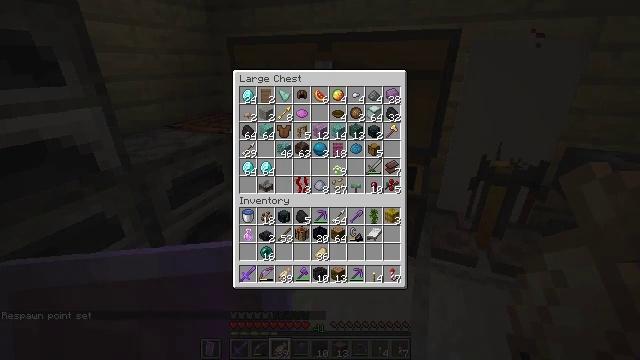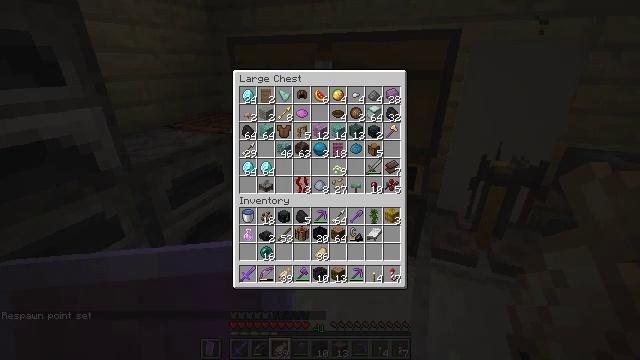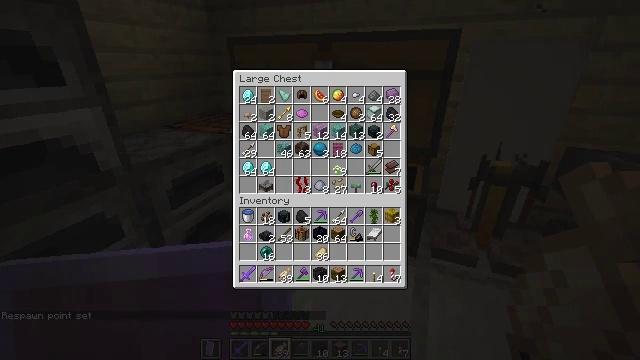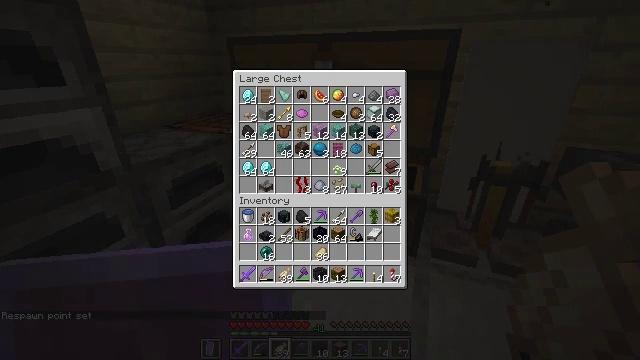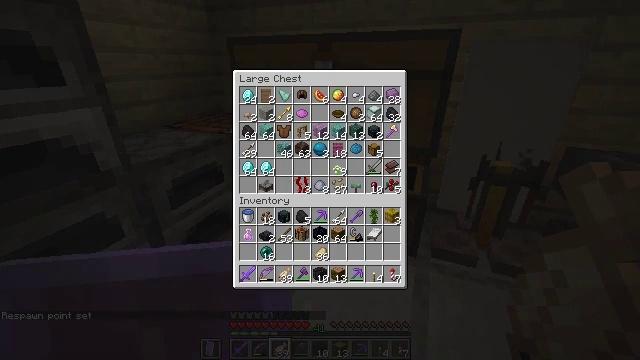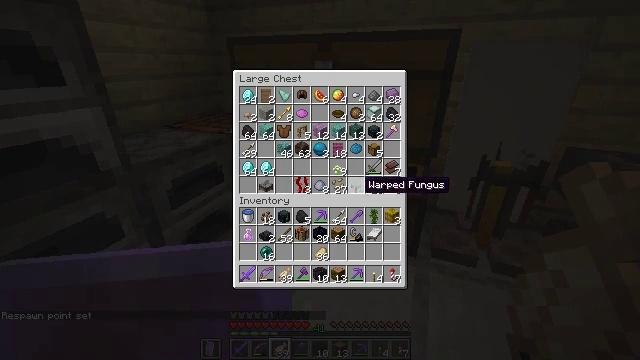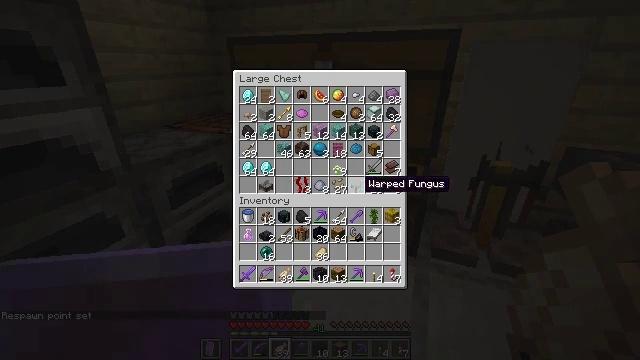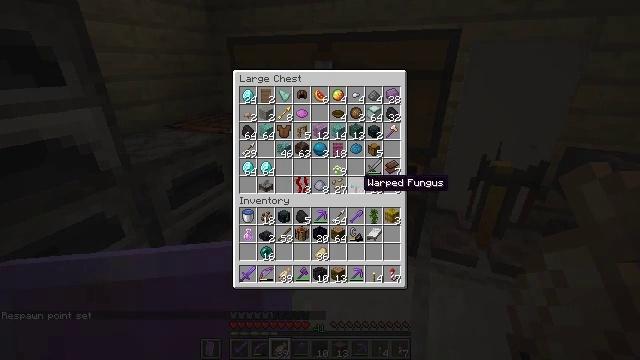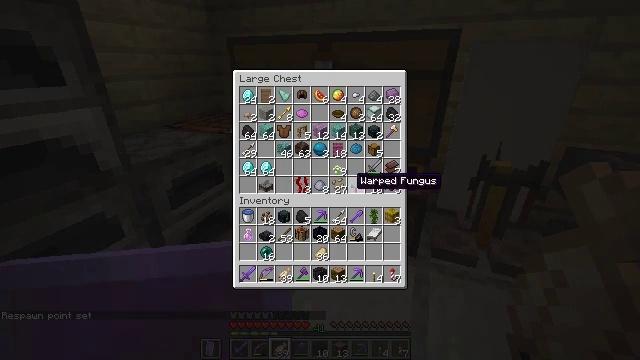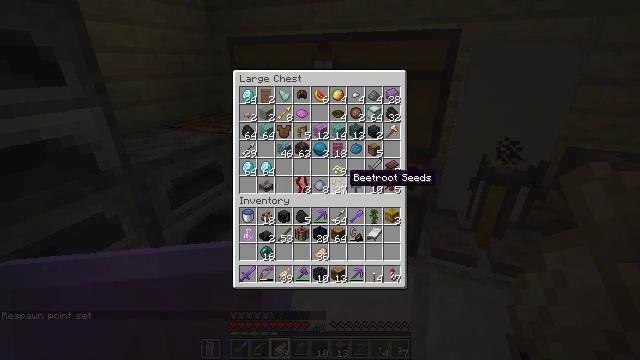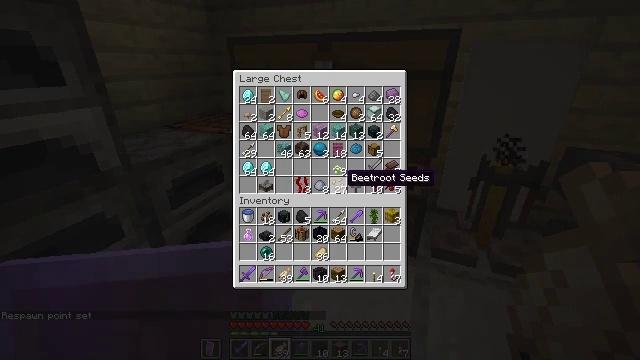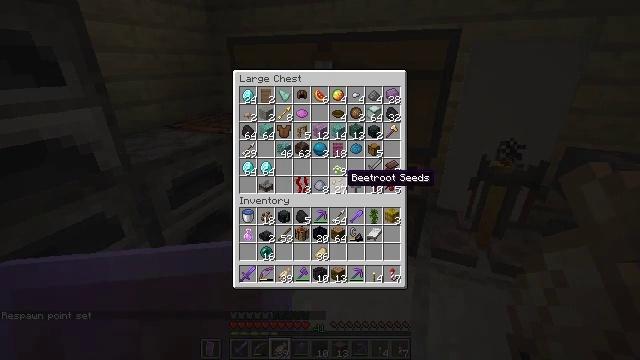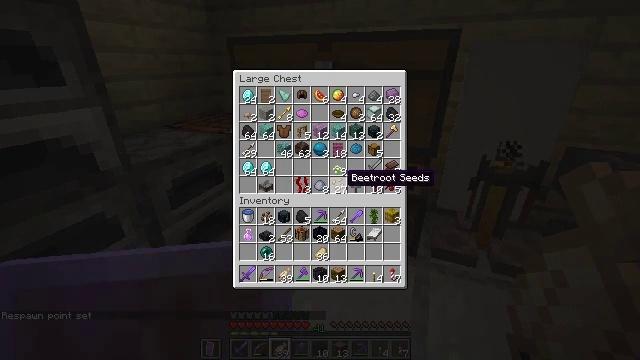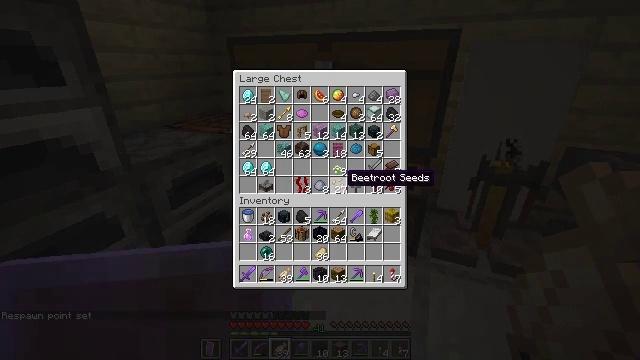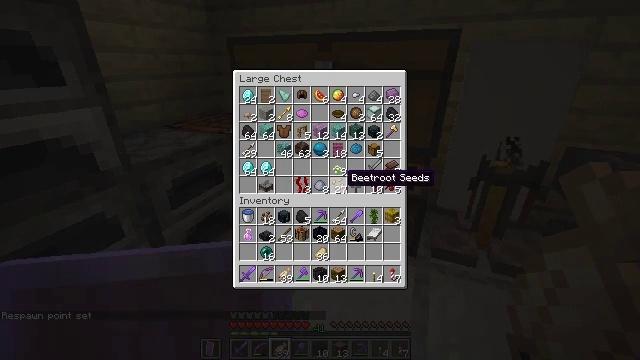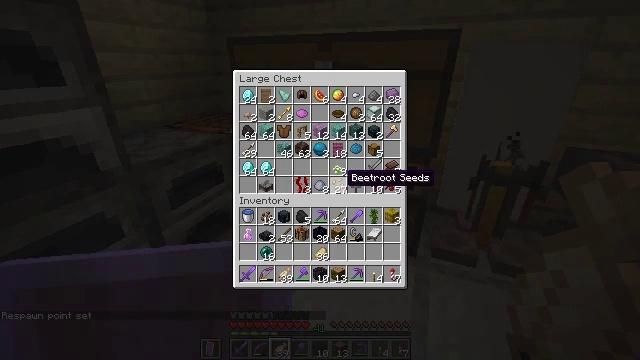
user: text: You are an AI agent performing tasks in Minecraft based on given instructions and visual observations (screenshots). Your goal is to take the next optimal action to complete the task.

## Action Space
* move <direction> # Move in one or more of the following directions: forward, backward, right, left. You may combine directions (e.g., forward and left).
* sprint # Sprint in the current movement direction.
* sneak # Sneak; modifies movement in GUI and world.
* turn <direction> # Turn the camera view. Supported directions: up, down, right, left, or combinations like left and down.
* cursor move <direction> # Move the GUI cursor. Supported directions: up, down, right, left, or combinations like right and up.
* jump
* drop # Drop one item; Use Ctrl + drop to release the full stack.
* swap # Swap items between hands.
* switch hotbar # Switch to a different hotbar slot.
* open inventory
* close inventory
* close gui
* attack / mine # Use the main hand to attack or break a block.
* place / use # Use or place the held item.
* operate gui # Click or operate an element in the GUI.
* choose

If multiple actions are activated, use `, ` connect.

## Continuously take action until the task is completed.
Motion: motion action
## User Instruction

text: Use a crafting table to craft brown dye.
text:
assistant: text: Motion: no_op
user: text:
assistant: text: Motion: no_op
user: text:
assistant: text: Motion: no_op
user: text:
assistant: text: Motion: no_op
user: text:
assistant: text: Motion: turn right
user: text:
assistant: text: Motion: no_op
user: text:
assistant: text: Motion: no_op
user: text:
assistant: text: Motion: turn left
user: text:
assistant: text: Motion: turn left
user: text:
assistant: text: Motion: no_op
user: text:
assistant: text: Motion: no_op
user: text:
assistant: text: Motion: no_op
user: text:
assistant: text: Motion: no_op
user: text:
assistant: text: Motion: no_op
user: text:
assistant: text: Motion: no_op
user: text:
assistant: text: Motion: no_op
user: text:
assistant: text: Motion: no_op
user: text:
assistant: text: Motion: no_op
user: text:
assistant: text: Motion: no_op
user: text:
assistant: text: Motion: no_op
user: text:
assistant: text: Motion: no_op
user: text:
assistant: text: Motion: no_op
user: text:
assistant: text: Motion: no_op
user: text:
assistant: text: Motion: no_op
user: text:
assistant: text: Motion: no_op
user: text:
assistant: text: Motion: no_op
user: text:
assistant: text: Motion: turn right
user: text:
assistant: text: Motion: turn right
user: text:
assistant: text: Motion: turn right
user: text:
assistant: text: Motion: no_op